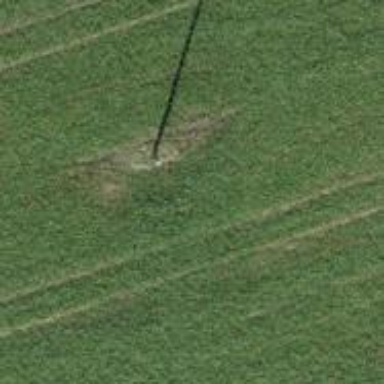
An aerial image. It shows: Power pole.